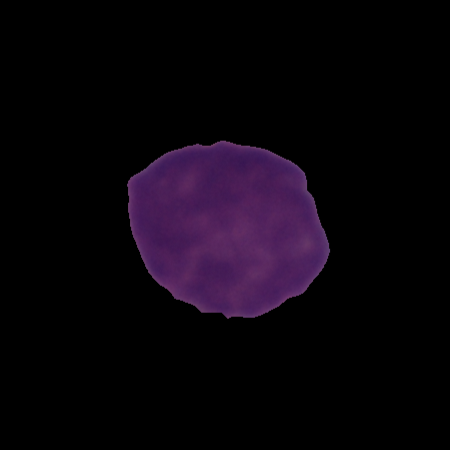
Label: cancer